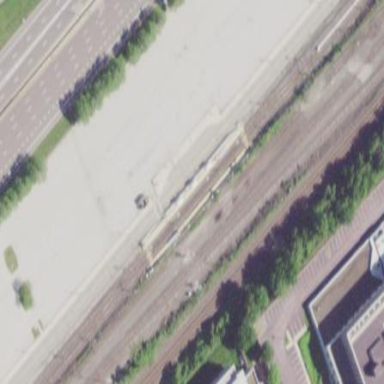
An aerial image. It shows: Platform for light rail public transport.